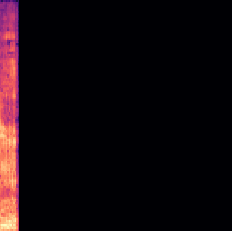
Sound class: Pig